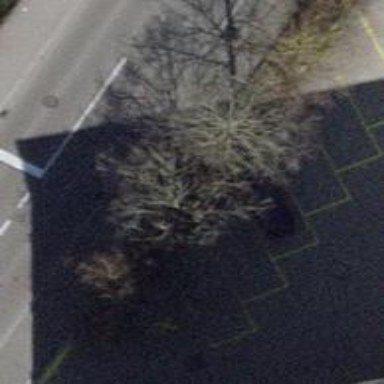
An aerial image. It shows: Avenue lined with trees.